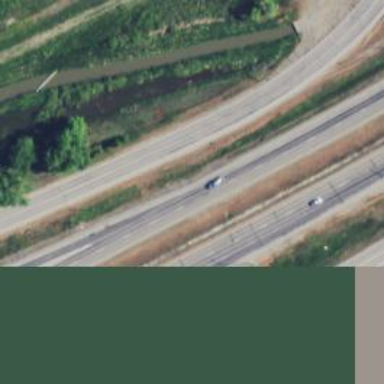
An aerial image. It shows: Motorway junction.